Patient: sex F, age 58
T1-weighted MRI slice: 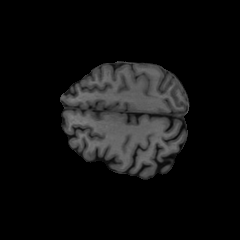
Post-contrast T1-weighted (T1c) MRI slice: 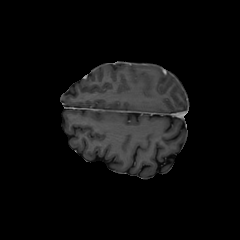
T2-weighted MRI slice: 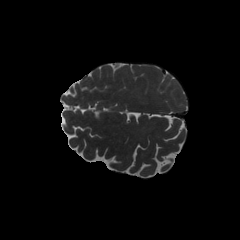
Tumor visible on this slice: no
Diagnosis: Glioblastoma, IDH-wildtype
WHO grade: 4